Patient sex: M
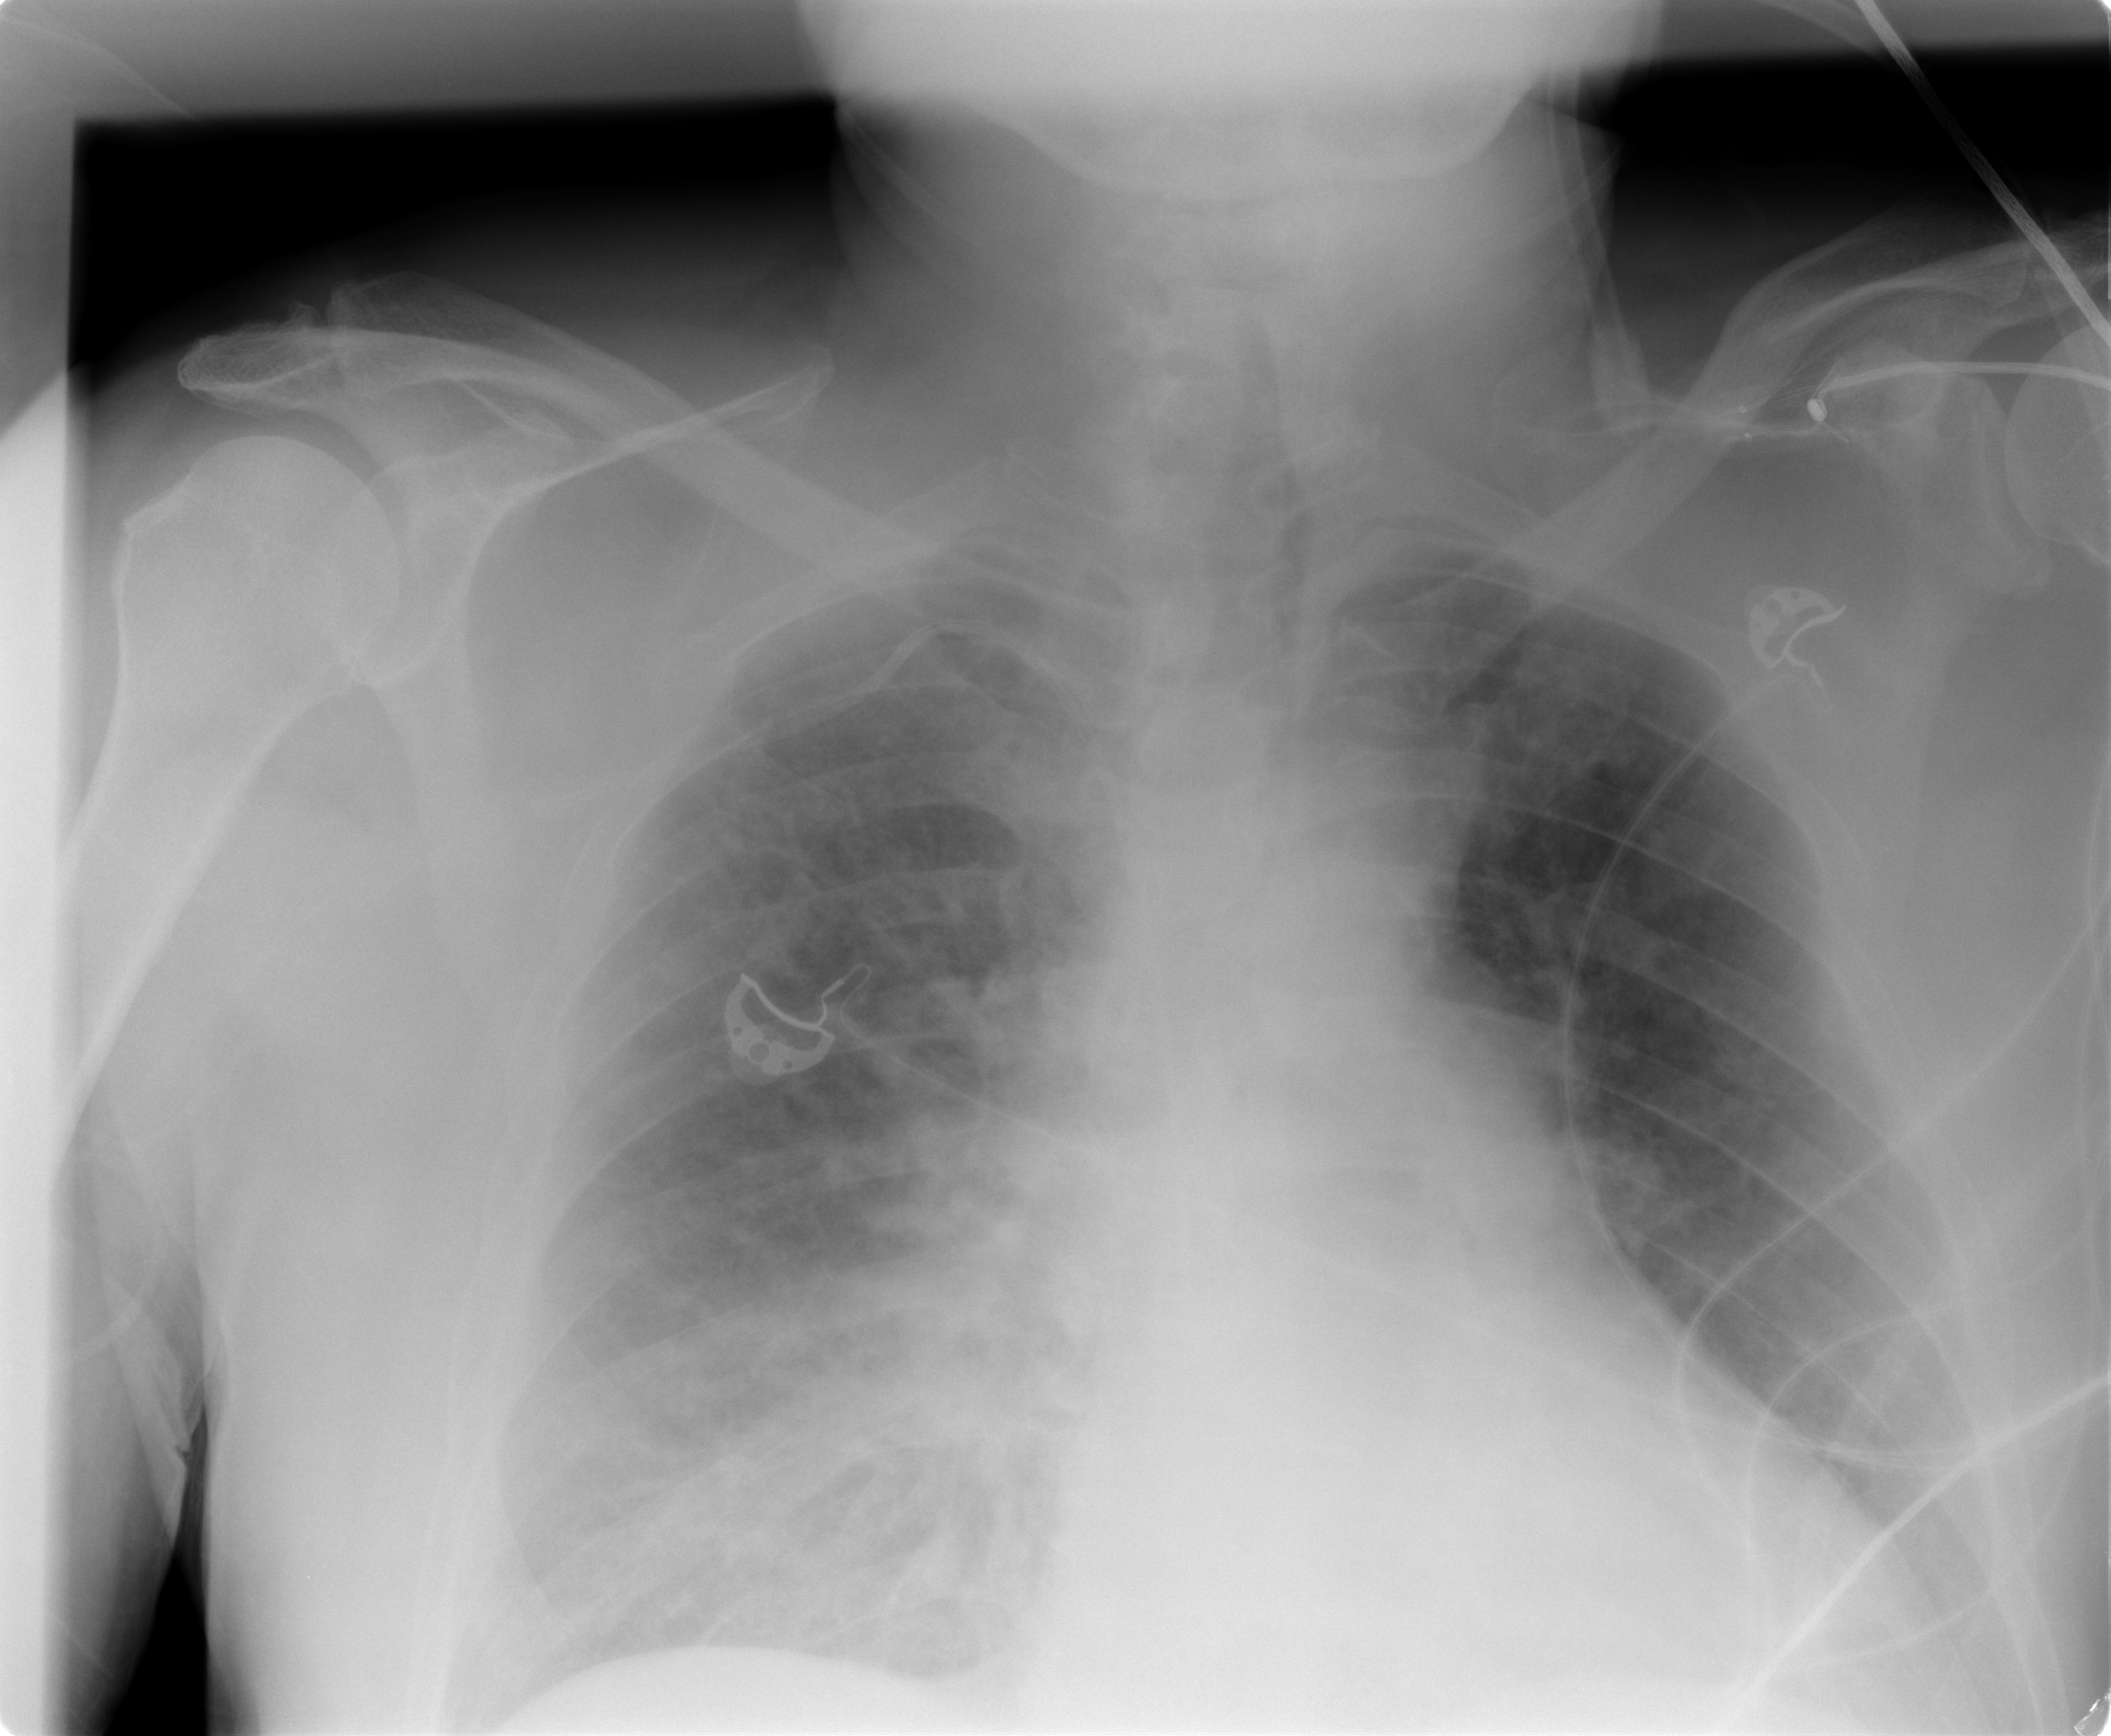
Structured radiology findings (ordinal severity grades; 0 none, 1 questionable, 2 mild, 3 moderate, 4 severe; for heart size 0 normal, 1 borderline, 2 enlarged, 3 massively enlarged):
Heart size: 0
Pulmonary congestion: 2
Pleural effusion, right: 2
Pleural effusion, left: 0
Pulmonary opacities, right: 2
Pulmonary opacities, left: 0
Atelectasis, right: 2
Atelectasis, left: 2